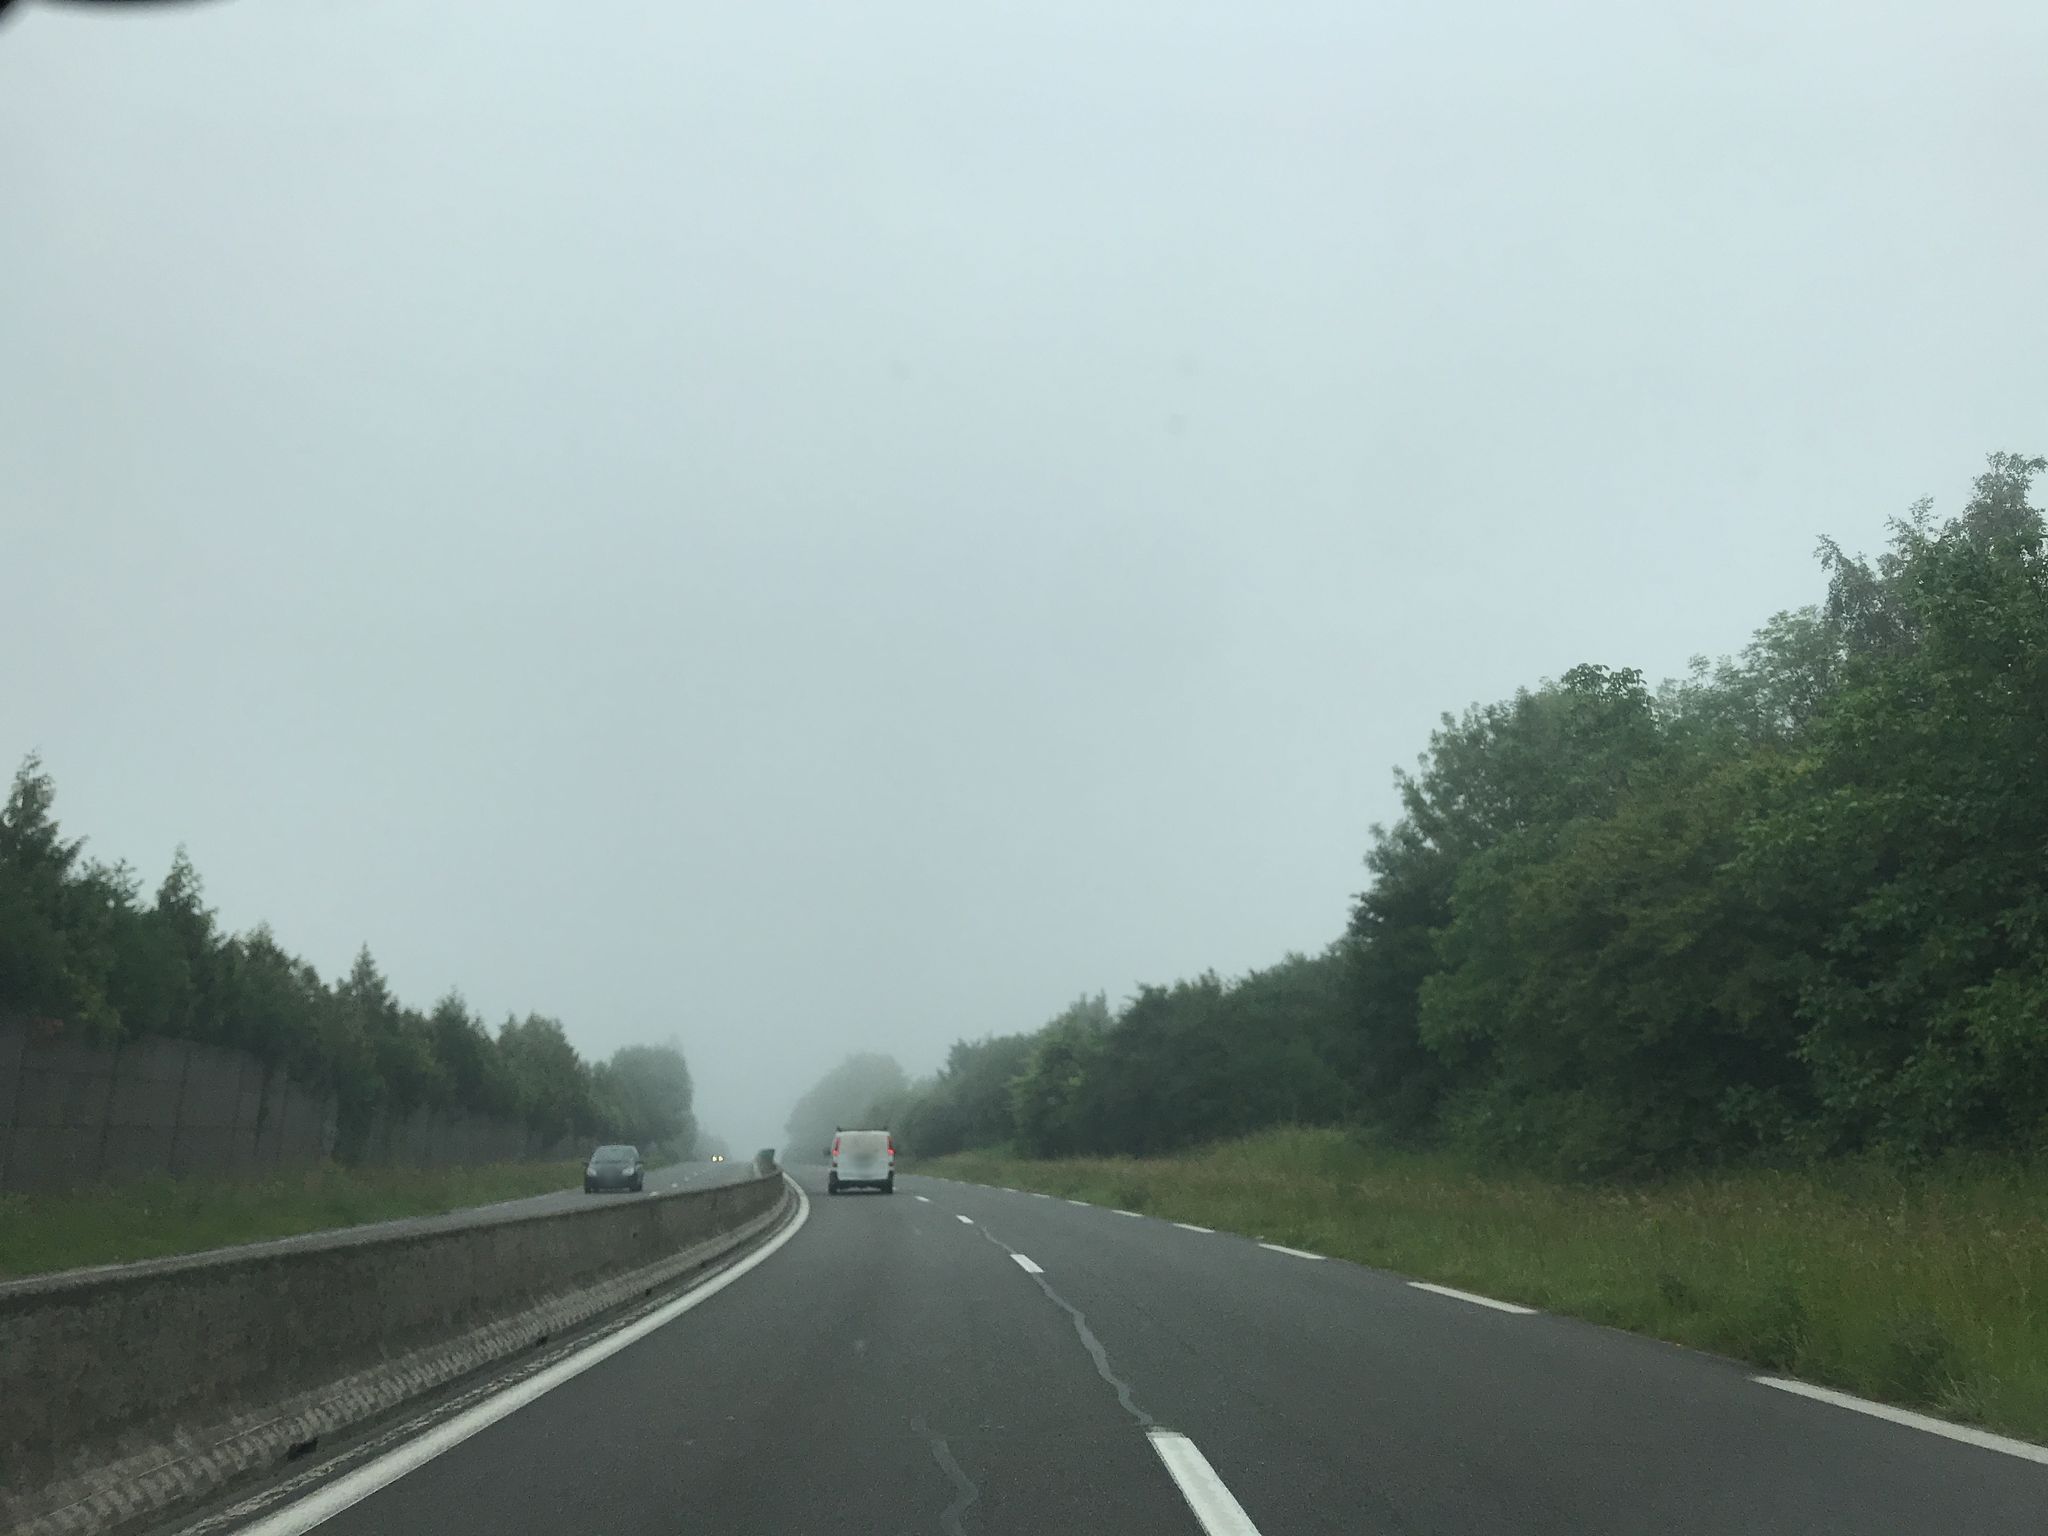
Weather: cloudy
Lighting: day
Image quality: slightly poor
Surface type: driving surface
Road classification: trunk
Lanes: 3, 2
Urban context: urban centre
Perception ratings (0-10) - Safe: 2.03, Lively: 1.32, Beautiful: 6.72, Boring: 5.68, Depressing: 5.91, Wealthy: 5.02